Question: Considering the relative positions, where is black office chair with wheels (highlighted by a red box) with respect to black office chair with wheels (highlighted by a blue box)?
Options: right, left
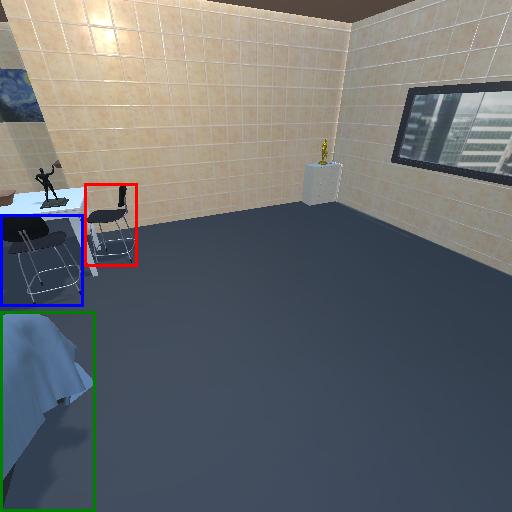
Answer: right